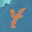
Label: 4